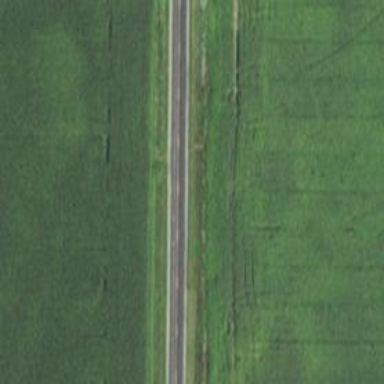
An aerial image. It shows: Unclassified road.